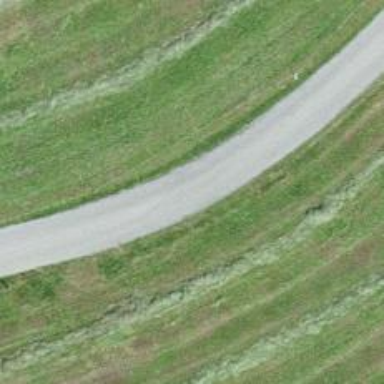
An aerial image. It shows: Track with grade 1 quality.